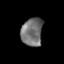
Tissue: prostate
Cell type: T cells
Senescence score: 0.3458
Nuclear area (px): 588
Mean DAPI intensity: 113.828